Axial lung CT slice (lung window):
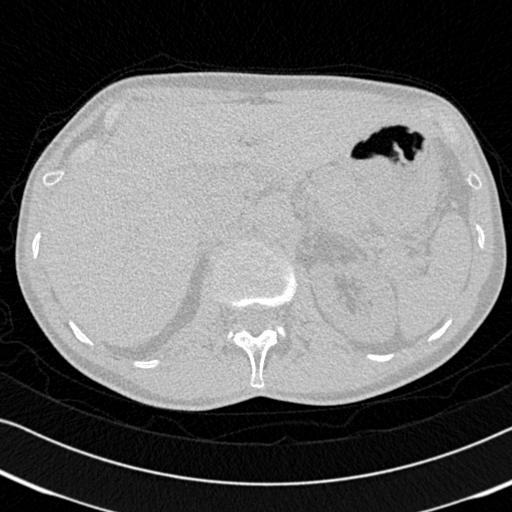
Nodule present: no